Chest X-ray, AP view. Patient: 49 years old, sex F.
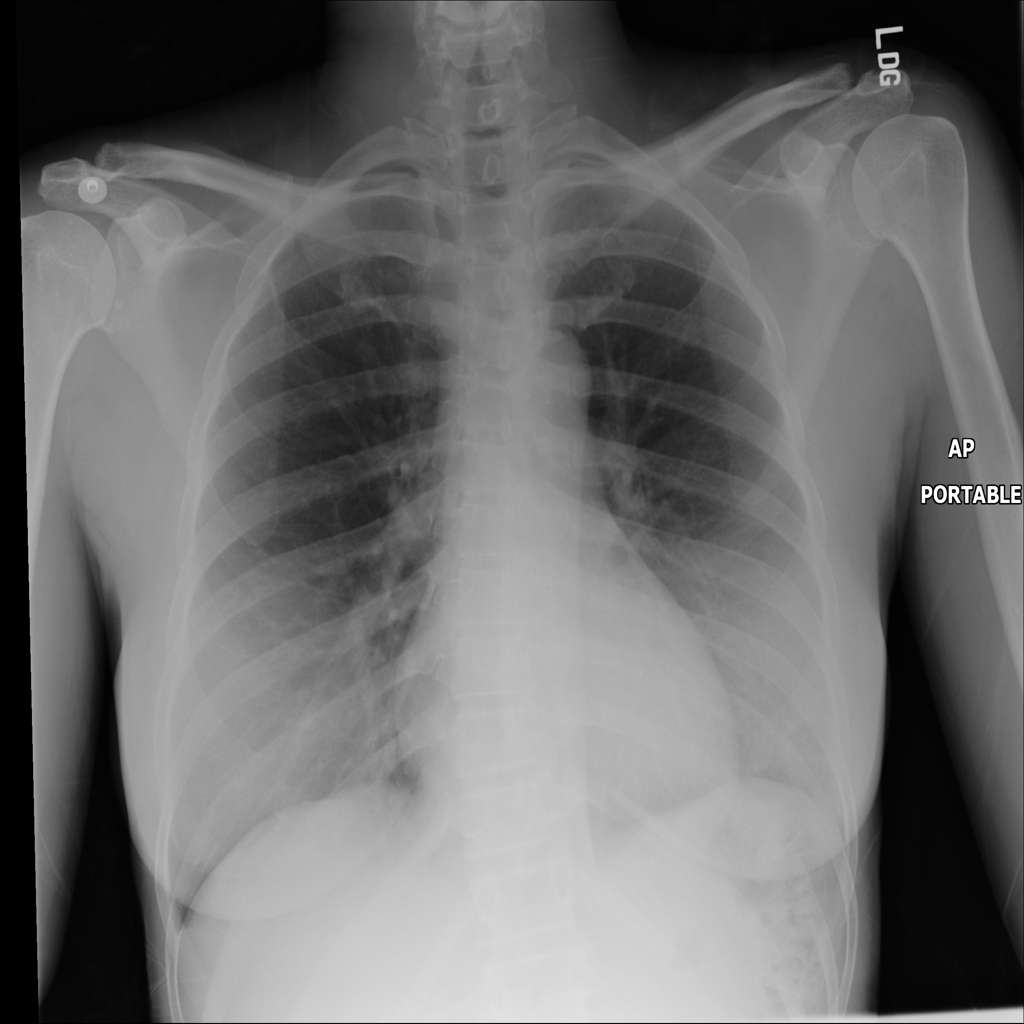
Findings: No Finding